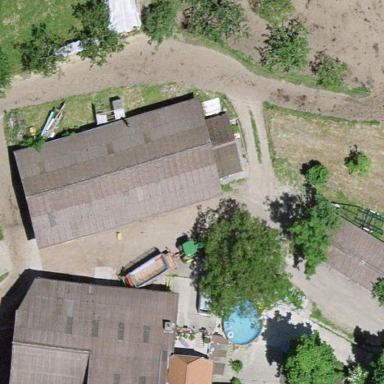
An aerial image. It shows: Shed building.